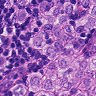
Metastatic tissue present: yes